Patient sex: M
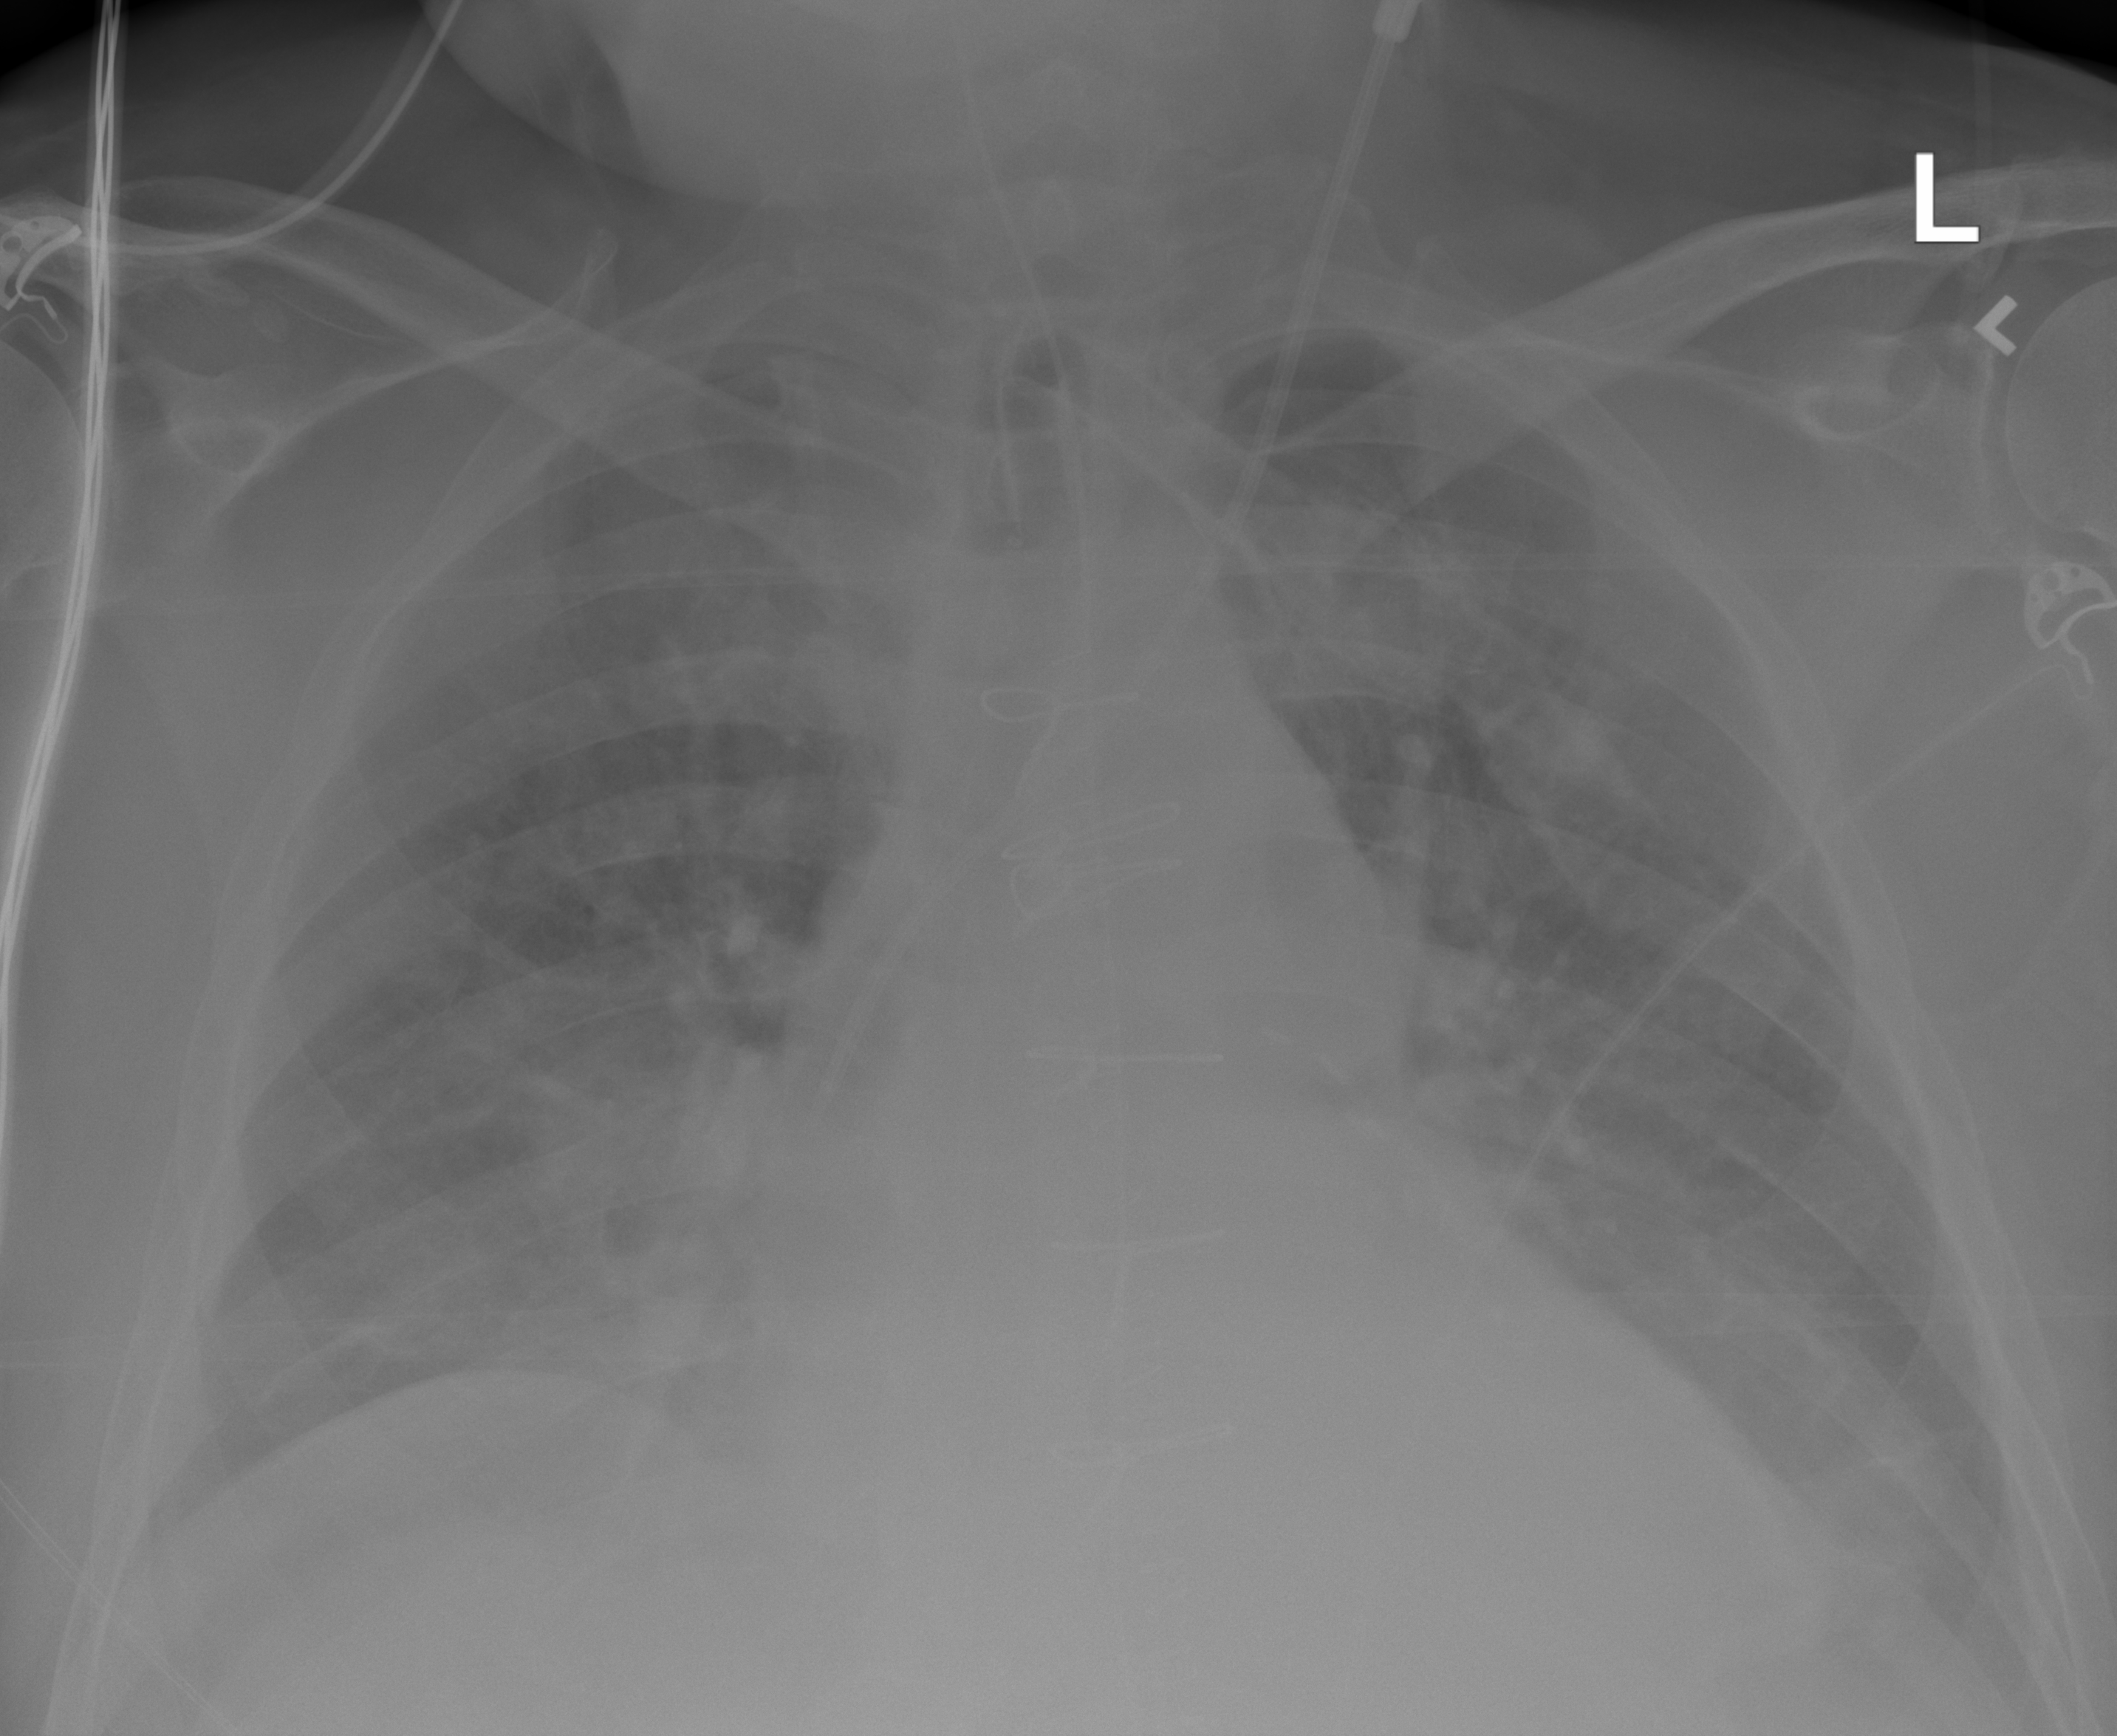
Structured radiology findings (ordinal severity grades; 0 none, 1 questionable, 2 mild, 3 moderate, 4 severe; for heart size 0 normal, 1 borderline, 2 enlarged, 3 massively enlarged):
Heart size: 2
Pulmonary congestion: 2
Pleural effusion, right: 0
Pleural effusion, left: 2
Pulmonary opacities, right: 2
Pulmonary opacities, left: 1
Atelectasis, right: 2
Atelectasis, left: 2